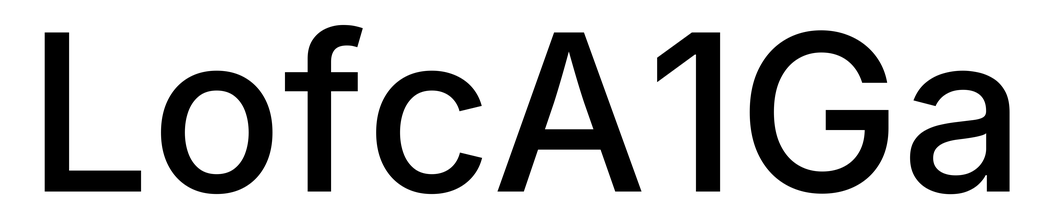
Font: Inter_Medium